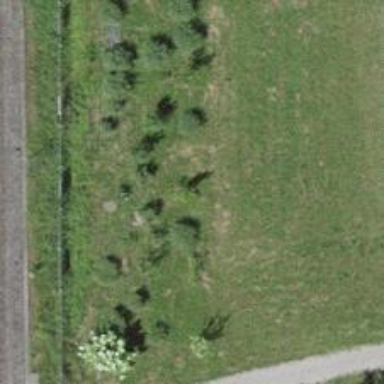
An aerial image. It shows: Shrub in its natural environment.